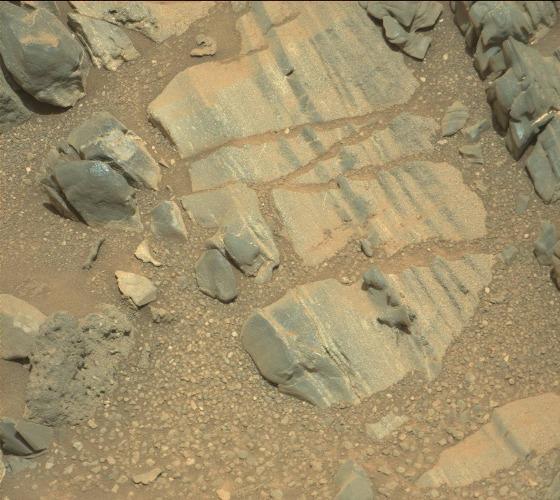
Terrain classes present: Bedrock, Gravel / Sand / Soil, Rock